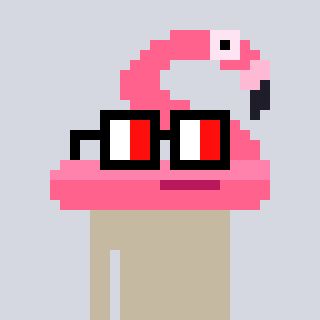
a pixel art character with square glasses with black frames and red eyes, a flamingo-shaped head and a darkbrown-colored body on a cool background